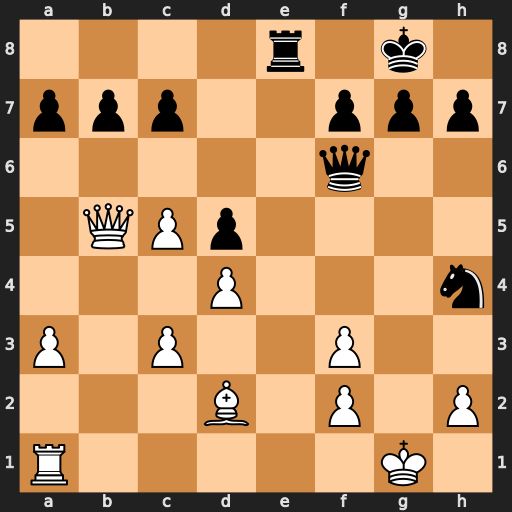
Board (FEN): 4r1k1/ppp2ppp/5q2/1QPp4/3P3n/P1P2P2/3B1P1P/R5K1
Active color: w
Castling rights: -
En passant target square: -
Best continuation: Qxe8#